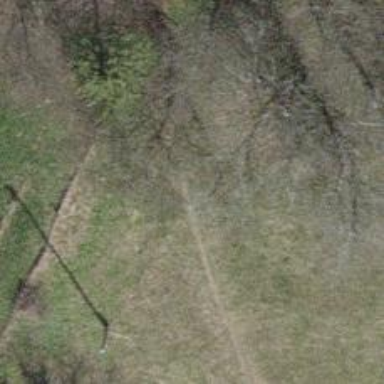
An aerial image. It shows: Path covered with grass.